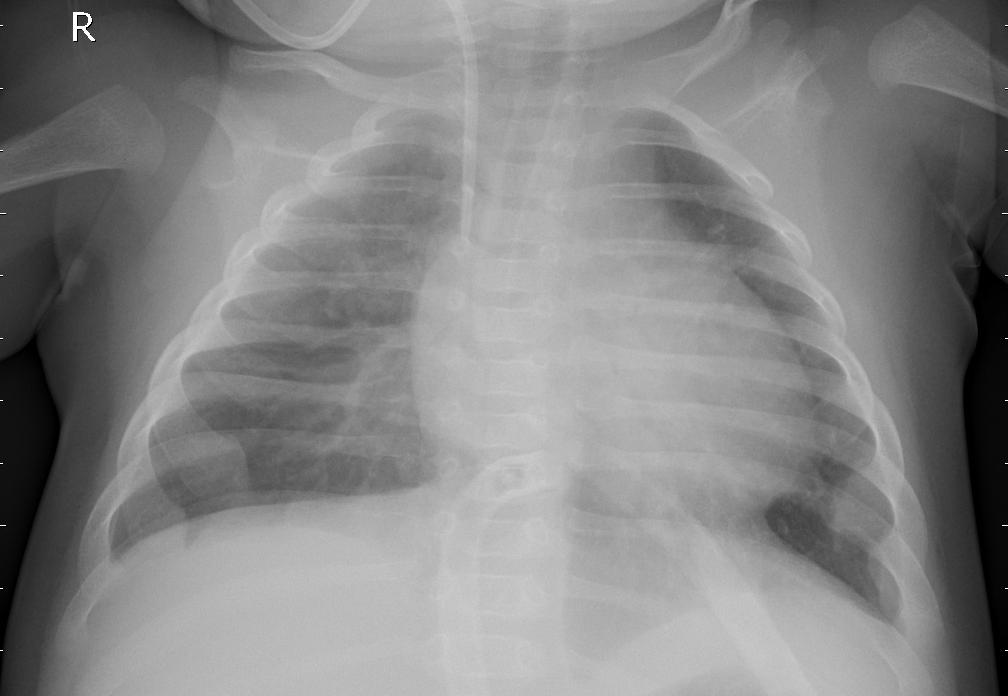
Diagnosis: PNEUMONIA